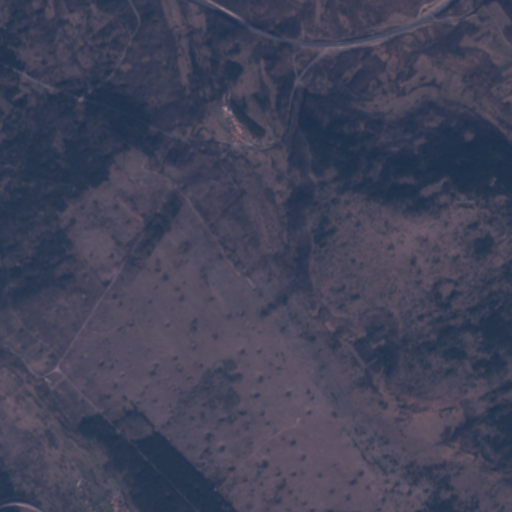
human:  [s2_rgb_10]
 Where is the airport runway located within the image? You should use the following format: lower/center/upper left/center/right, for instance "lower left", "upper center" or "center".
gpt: The airport runway is located in the lower center of the image.
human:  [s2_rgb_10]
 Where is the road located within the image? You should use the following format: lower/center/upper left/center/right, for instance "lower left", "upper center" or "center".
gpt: There is no road in the image.